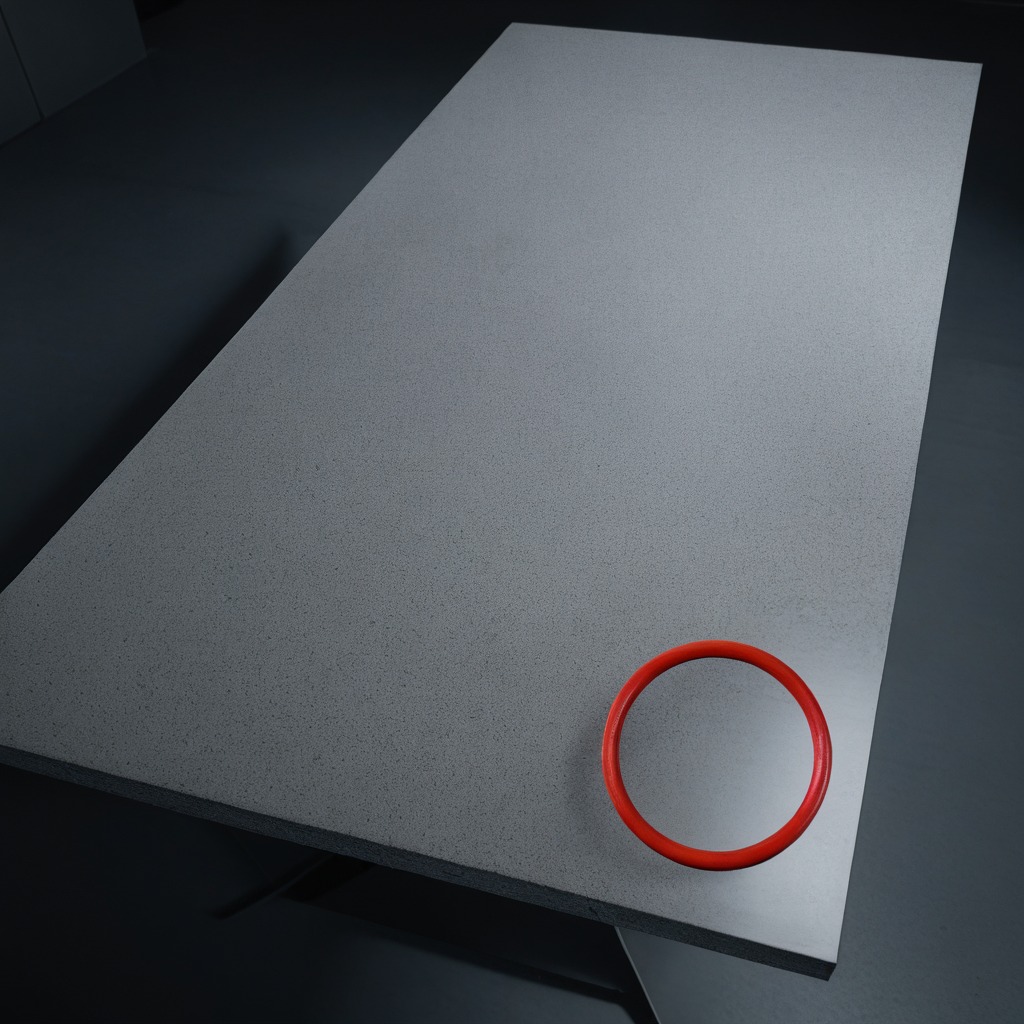
A rubber O-ring lies on the granite table inside a workshop at night.